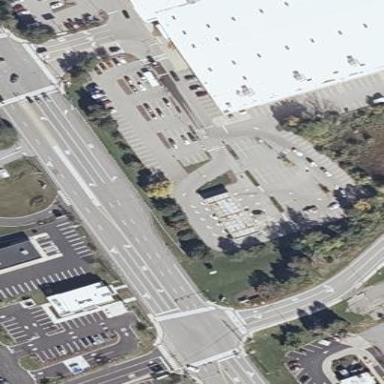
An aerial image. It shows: Paved parking area.